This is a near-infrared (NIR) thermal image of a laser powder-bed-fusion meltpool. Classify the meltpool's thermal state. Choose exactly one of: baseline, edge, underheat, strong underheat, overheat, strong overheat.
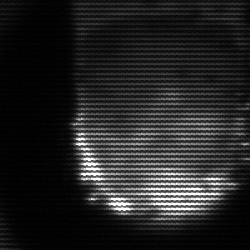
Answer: baseline